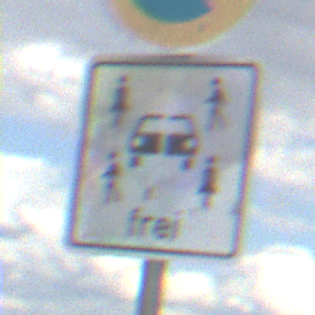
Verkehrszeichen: CarsharingfahrzeugeFrei
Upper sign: EingeschraenktesHalteverbot
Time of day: Midday
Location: Outdoor (Nature)
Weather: PartlyCloudy
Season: NotSpecified
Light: Natural